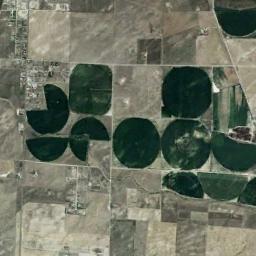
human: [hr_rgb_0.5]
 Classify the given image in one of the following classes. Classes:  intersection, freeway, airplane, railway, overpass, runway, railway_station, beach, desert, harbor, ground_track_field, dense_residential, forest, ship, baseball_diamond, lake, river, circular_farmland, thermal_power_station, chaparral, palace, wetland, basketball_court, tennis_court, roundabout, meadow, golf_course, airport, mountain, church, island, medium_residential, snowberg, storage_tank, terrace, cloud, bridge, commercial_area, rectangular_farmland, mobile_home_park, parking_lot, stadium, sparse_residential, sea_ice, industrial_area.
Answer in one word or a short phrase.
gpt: circular_farmland